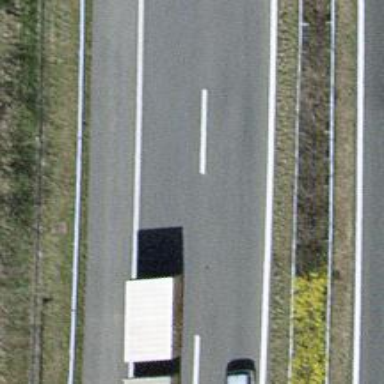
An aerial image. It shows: Motorway.